Aerial crown-view tile of a tropical tree (Barro Colorado Island, Panama), acquired 20250818:
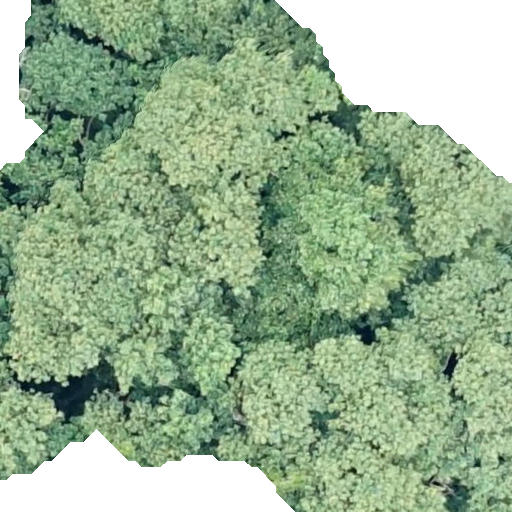
Species: Hieronyma alchorneoides
GBIF accepted scientific name: Hieronyma alchorneoides
Crown area: 408.95 m²